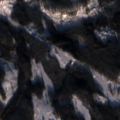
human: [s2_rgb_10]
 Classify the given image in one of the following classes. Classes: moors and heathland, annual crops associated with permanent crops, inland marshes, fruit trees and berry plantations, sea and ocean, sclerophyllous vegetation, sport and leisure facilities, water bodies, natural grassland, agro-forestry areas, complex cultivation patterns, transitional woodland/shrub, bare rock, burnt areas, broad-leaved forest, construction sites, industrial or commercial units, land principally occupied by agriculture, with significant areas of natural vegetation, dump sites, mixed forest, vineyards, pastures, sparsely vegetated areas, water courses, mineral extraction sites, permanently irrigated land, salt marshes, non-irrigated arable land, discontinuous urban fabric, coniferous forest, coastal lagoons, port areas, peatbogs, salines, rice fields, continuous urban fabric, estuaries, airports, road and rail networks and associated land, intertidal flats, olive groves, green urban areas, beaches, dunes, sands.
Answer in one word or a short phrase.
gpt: coniferous forest, transitional woodland/shrub